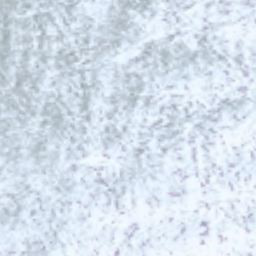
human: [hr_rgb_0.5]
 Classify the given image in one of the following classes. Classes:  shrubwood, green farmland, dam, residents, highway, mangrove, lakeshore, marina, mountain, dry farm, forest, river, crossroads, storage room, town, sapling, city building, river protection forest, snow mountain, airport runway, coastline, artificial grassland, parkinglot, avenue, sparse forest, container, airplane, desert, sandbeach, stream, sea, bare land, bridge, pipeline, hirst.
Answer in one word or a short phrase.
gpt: snow mountain